Question: I'm working on an application that uses tesseract api to recognize plate numbers but in the plates there is characters in Arabic.
Someone have an idea how to make this?

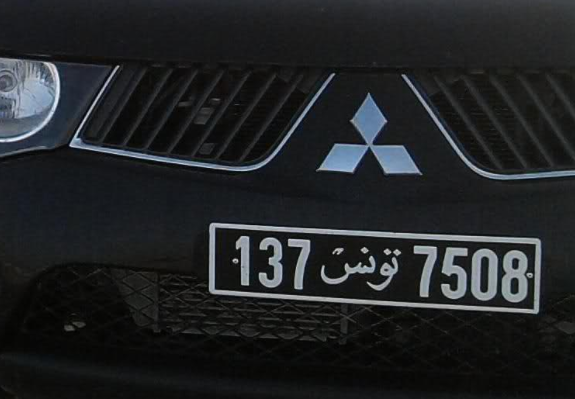
Answer: Before everything, you need to pass your image for preprocessing and cropping the area around the plate. Then just perform the binarization for better OCR experience.
Tesseract doesn't recognize Tashkeel. However, for the characters, use the below line to be able to detect both Arabic characters and English text. Also, please remember to choose an appropriate page segmentation mode.
'''
pytesseract.image_to_string(image,lang='eng+ara')
'''
You may also need to use the following command to see the configurations you can make to improve it.
'''
tesseract --print-parameters
'''